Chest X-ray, PA view. Patient: 35 years old, sex F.
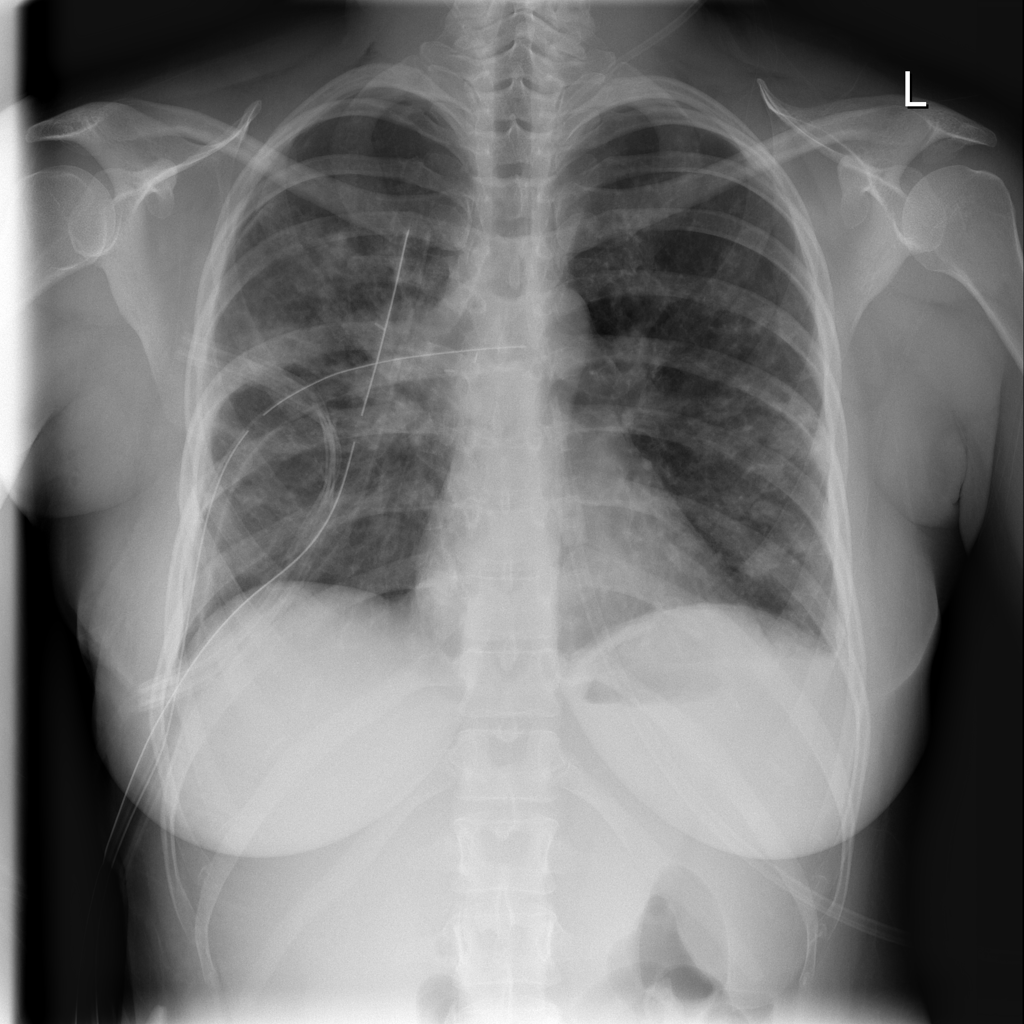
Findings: Emphysema, Infiltration, Pneumothorax